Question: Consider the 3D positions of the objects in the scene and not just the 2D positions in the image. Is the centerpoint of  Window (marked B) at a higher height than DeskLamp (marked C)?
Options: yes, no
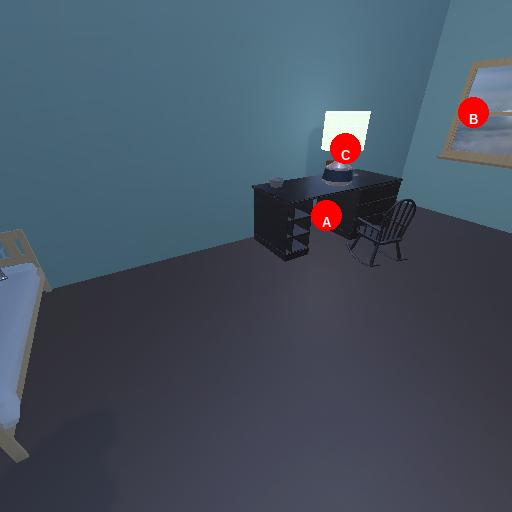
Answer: yes